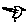
Label: bird